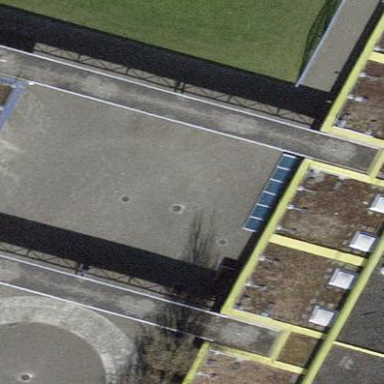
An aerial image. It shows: View of roof of building.